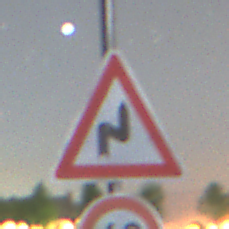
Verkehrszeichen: DoppelkurveRechts
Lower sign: Geschwindigkeit60
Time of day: Night
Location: Outdoor (Nature)
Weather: Clear
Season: NotSpecified
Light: Natural